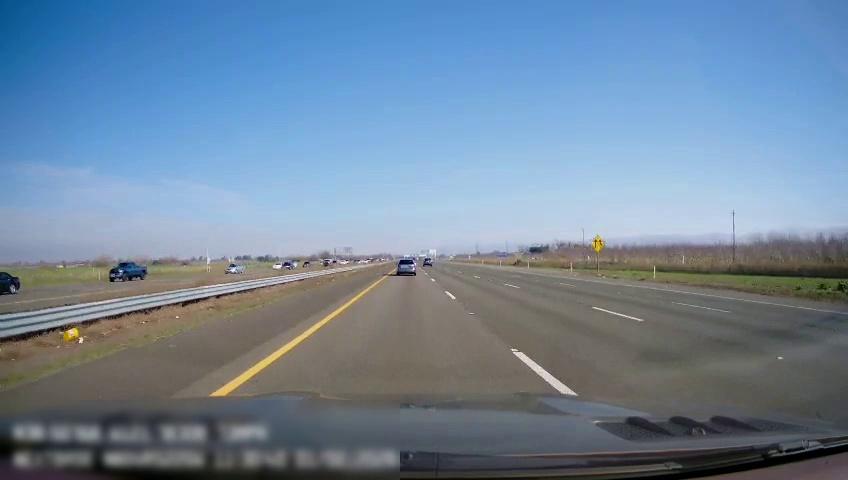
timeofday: Day
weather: Sunny
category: Drivable Space
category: Drivable Space
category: Vehicles | Car
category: Vehicles | Truck
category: Vehicles | Car
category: Vehicles | Car
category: Vehicles | Car
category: Vehicles | SUV
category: Vehicles | SUV
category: Lanes | Current Lane
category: Lanes | Current Lane
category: Lanes | Alternate Lane
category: Lanes | Alternate Lane
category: Lanes | Alternate Lane
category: Lanes | Opposite Lane
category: Traffic | Signs